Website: bh-photo
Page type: cart
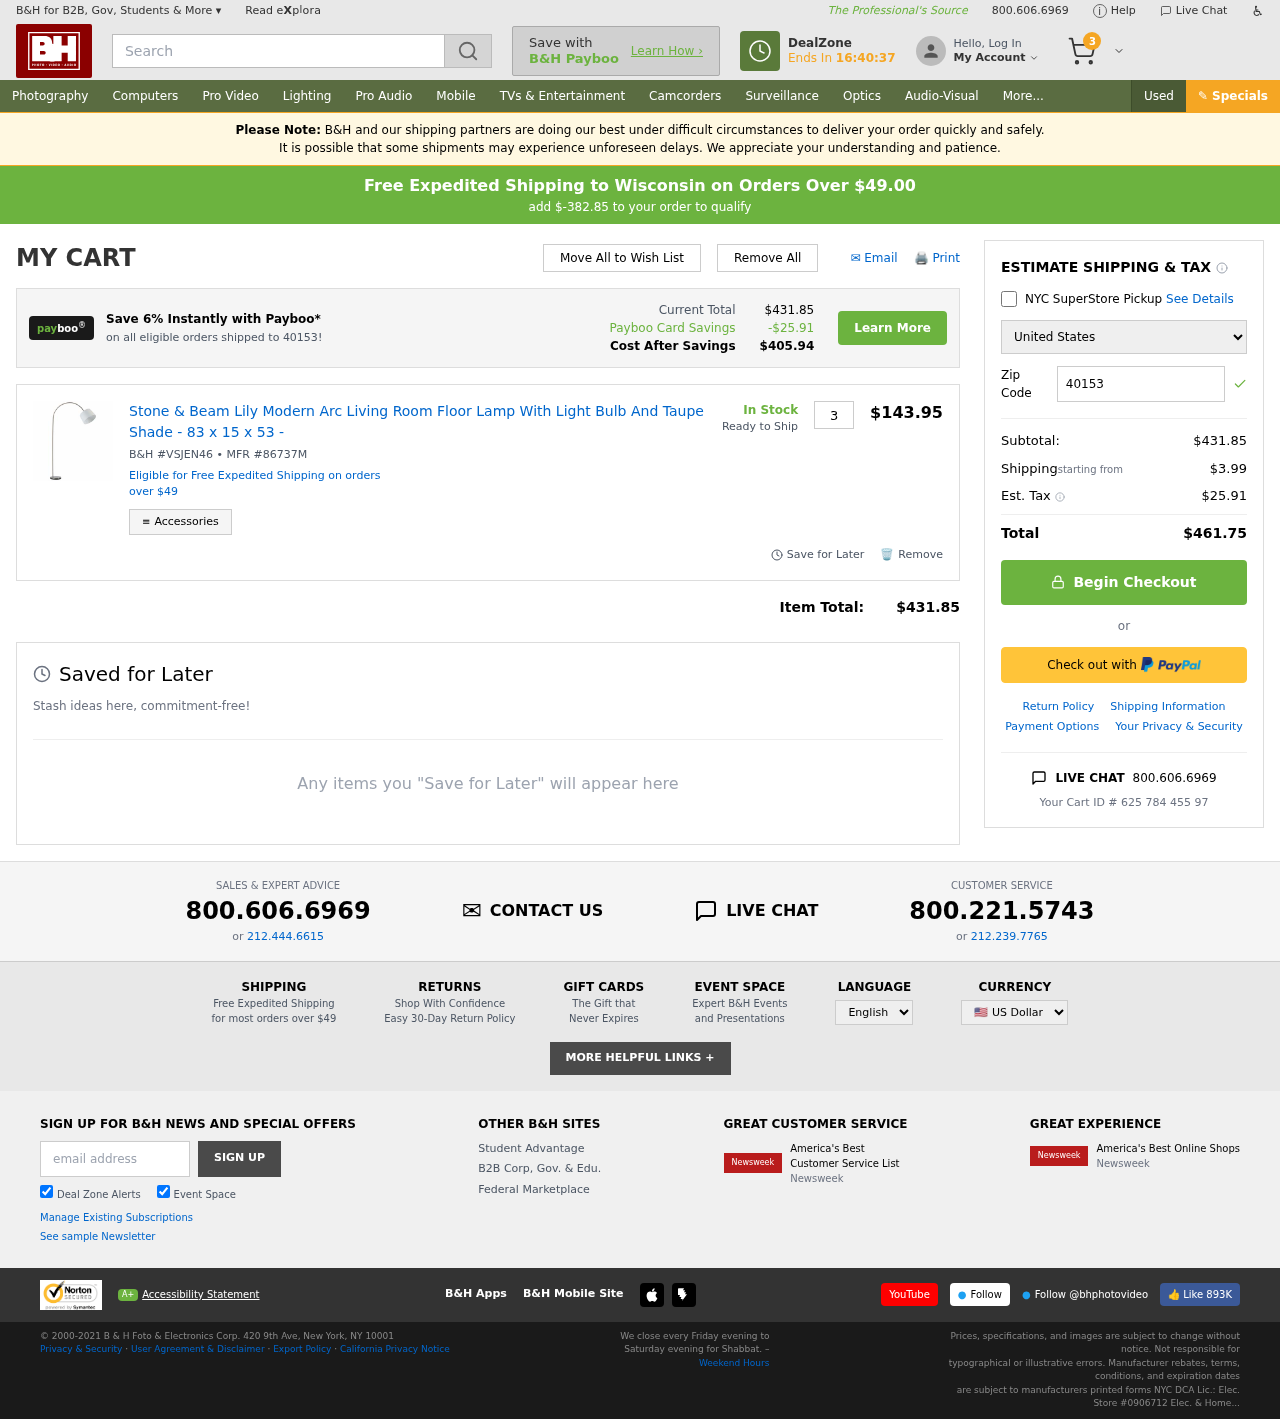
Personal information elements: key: PII_COUNTRY
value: United States
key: PII_POSTCODE
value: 40153
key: PII_STATE
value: Wisconsin
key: PII_POSTCODE_FULL
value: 40153
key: PII_POSTCODE_NUMERIC
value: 40153
Product elements: key: PRODUCT1_NAME
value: Stone & Beam Lily Modern Arc Living Room Floor Lamp With Light Bulb And Taupe Shade - 83 x 15 x 53 -
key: PRODUCT1_PRICE
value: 143.95
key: PRODUCT1_QUANTITY
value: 3
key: PRODUCT1_SKU
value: VSJEN46
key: PRODUCT1_MFR
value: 86737M
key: PRODUCT1_AVAILABILITY
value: In Stock
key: PRODUCT1_SHIP_STATUS
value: Ready to Ship
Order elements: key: ORDER_NUM_ITEMS
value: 3
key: FREE_SHIPPING_THRESHOLD
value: $-382.85
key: ORDER_SUBTOTAL
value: $431.85
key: ORDER_SHIPPING_COST
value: $3.99
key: ORDER_TAX
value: $25.91
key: ORDER_TOTAL
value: $461.75
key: ORDER_ID
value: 625 784 455 97
Search elements: key: HEADER_SEARCH
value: Search
Other elements: key: PAYBOO_SAVINGS
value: -$25.91
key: COST_AFTER_SAVINGS
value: $405.94